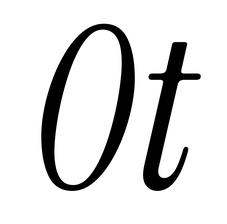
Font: InstrumentSerif-Italic